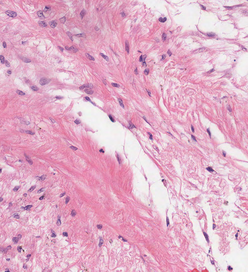
Tumor epithelial tissue: no
Tumor-associated stroma tissue: yes
Normal tissue: no